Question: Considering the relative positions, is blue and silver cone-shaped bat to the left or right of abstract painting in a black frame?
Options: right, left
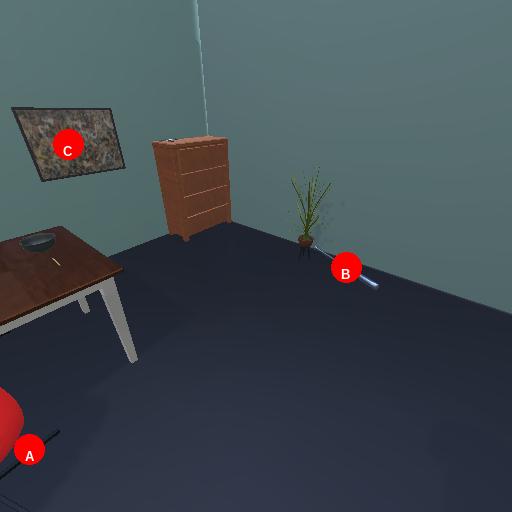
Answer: right